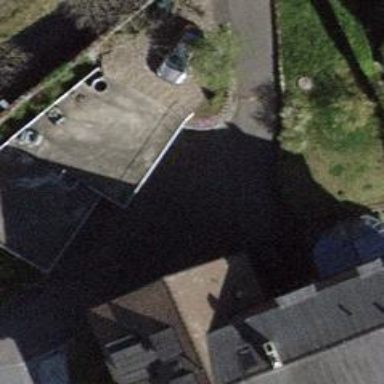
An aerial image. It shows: Alley classified as service road.